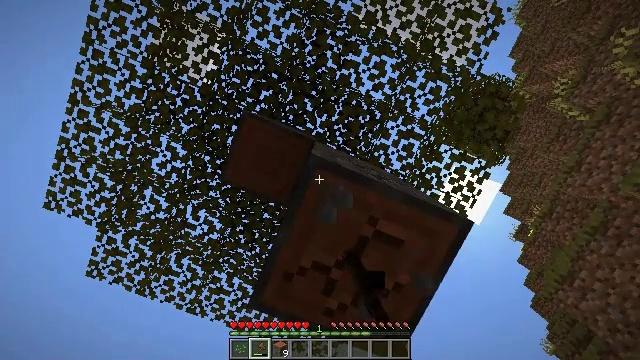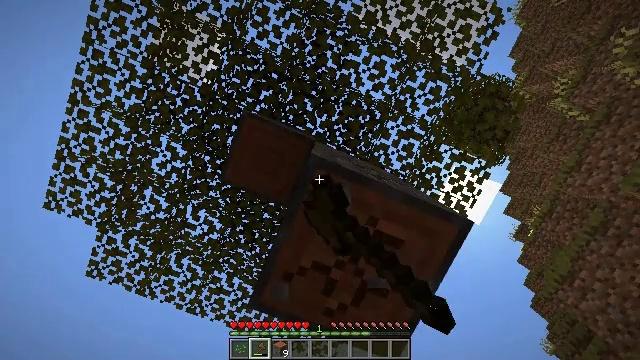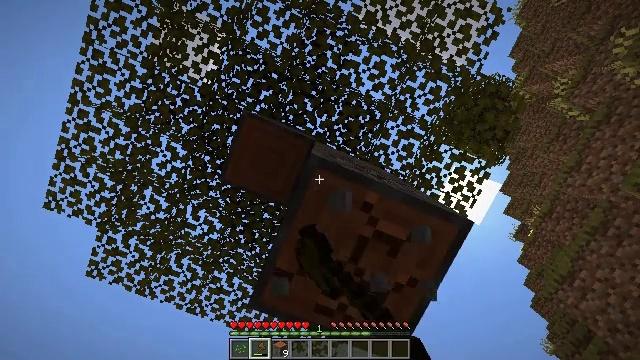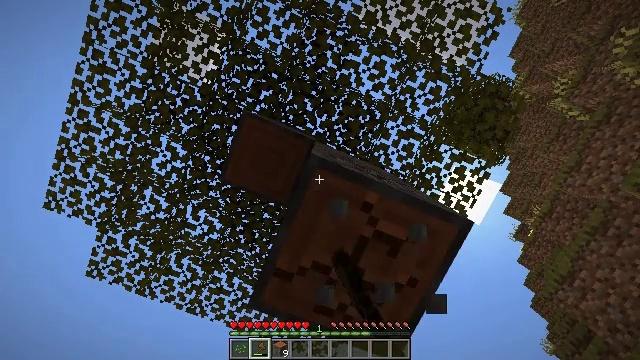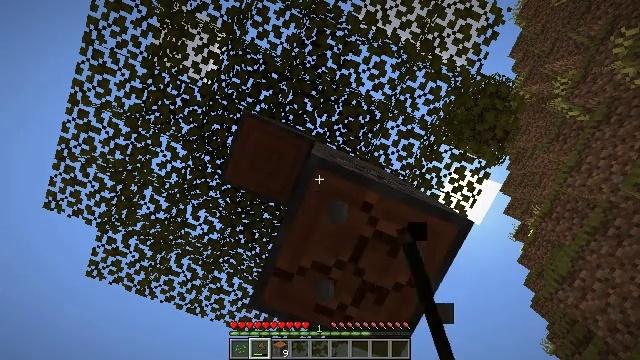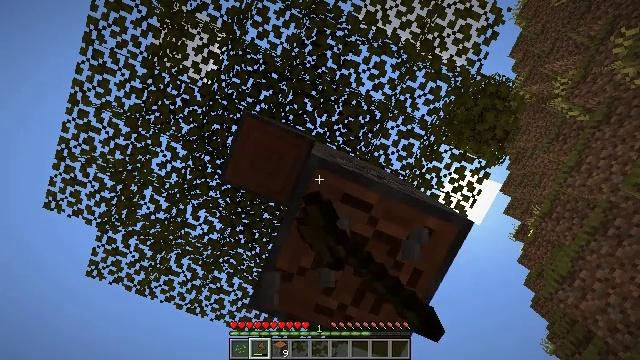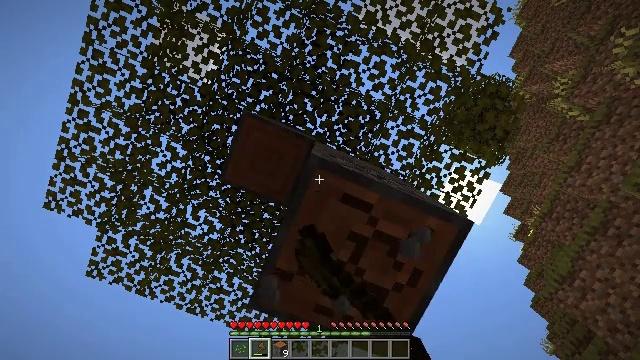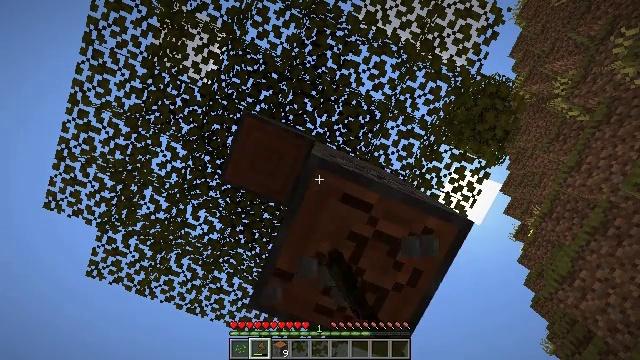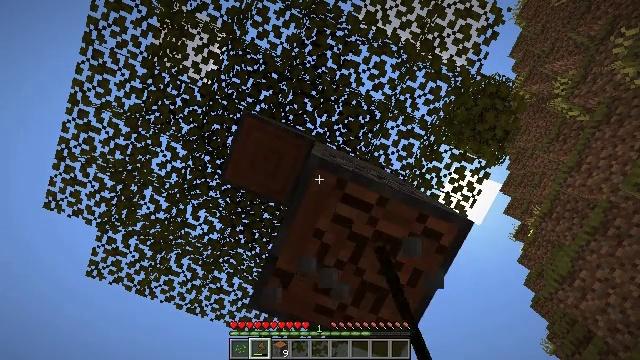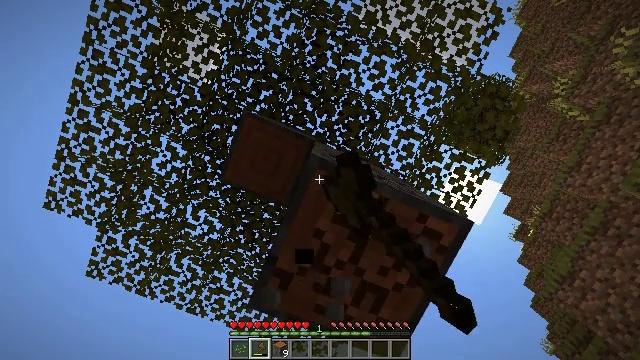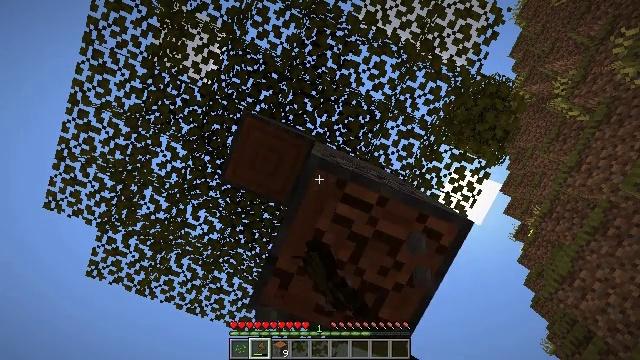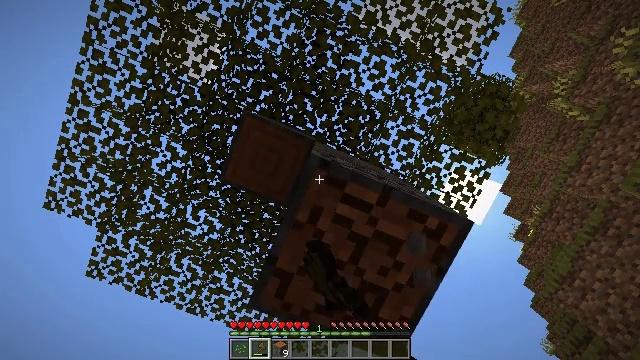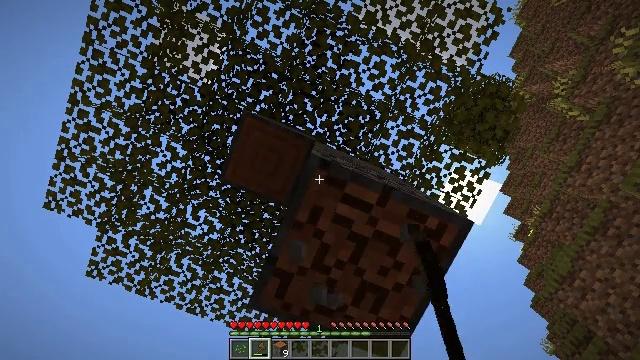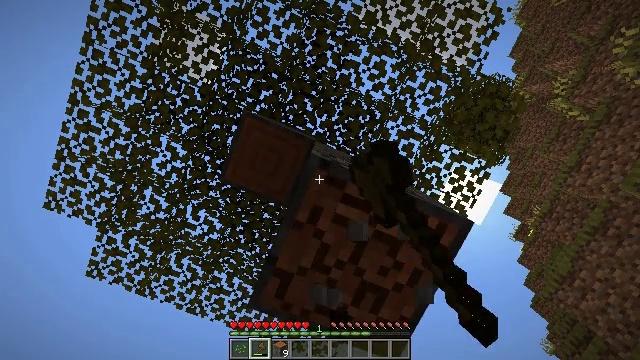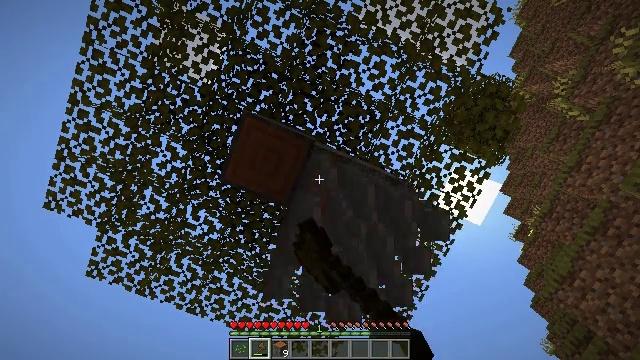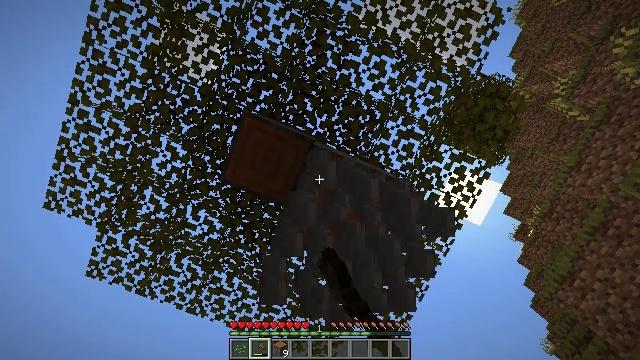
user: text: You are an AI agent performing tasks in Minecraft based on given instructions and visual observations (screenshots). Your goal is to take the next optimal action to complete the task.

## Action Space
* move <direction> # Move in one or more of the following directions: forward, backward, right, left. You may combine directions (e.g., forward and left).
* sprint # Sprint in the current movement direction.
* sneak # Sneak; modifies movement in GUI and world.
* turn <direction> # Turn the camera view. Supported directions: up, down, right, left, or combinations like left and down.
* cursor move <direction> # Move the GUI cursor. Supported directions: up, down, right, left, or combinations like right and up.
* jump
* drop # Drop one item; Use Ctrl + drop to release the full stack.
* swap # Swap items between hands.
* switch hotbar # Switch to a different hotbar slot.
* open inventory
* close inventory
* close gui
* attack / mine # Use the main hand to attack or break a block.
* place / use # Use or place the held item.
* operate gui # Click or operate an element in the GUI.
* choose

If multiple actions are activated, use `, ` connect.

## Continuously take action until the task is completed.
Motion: motion action
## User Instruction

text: Mine acacia log from the tree's trunk.
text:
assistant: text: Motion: attack / mine
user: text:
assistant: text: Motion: attack / mine
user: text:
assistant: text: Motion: attack / mine
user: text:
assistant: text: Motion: attack / mine
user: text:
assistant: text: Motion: attack / mine
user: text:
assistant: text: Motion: attack / mine
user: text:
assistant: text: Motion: attack / mine
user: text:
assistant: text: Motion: attack / mine
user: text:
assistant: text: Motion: attack / mine
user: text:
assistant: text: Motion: attack / mine
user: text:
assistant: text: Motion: attack / mine
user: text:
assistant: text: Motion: attack / mine
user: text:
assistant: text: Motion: attack / mine
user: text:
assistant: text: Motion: attack / mine
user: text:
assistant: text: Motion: attack / mine
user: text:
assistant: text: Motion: attack / mine
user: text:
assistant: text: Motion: attack / mine
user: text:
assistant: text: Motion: attack / mine
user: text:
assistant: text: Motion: attack / mine
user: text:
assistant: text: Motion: attack / mine
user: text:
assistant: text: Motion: attack / mine
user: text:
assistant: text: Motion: attack / mine
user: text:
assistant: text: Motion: attack / mine
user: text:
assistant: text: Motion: attack / mine
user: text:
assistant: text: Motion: attack / mine
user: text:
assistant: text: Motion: attack / mine
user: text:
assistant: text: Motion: attack / mine
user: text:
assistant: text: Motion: attack / mine
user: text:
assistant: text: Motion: attack / mine
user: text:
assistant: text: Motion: attack / mine